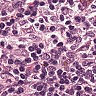
Metastatic tissue present: no